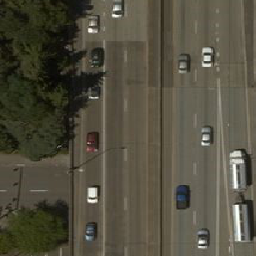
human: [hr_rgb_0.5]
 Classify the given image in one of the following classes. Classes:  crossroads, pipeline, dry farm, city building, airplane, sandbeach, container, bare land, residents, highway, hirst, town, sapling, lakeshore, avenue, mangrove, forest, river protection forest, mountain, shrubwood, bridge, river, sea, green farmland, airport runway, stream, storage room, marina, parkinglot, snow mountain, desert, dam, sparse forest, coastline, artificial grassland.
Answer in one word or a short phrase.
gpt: highway